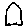
Label: house